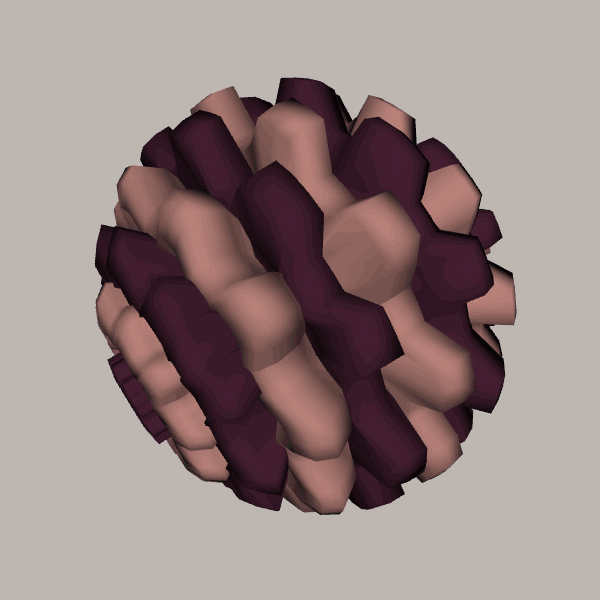
Background: light